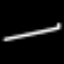
Label: line